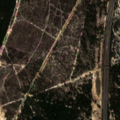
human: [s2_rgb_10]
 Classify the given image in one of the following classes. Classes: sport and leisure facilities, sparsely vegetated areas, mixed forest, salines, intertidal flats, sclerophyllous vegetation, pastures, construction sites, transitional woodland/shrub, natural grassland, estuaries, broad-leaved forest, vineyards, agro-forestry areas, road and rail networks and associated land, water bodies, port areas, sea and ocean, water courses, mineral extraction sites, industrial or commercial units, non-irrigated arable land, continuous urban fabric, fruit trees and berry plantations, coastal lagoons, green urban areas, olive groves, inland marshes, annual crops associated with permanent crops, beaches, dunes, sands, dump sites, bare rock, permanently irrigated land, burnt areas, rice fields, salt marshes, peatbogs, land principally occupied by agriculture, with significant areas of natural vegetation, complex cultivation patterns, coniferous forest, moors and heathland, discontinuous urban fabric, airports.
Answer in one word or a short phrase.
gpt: coniferous forest, transitional woodland/shrub